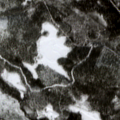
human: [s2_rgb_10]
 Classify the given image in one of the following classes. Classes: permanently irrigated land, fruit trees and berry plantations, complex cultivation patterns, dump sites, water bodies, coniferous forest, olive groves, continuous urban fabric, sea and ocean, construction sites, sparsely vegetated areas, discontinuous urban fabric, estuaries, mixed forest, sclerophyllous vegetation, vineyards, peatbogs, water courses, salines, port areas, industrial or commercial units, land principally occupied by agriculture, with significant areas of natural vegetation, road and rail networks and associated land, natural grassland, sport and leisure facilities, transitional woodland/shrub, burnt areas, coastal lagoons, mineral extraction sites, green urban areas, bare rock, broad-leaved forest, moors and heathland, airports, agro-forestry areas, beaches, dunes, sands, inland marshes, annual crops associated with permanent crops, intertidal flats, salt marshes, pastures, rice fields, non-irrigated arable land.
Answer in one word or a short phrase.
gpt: coniferous forest, transitional woodland/shrub